Interaction volume radius: 5 \u00c5
Interaction volume height: 30 \u00c5
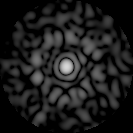
Disorder parameter: 0.8213